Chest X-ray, PA view. Patient: 61 years old, sex F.
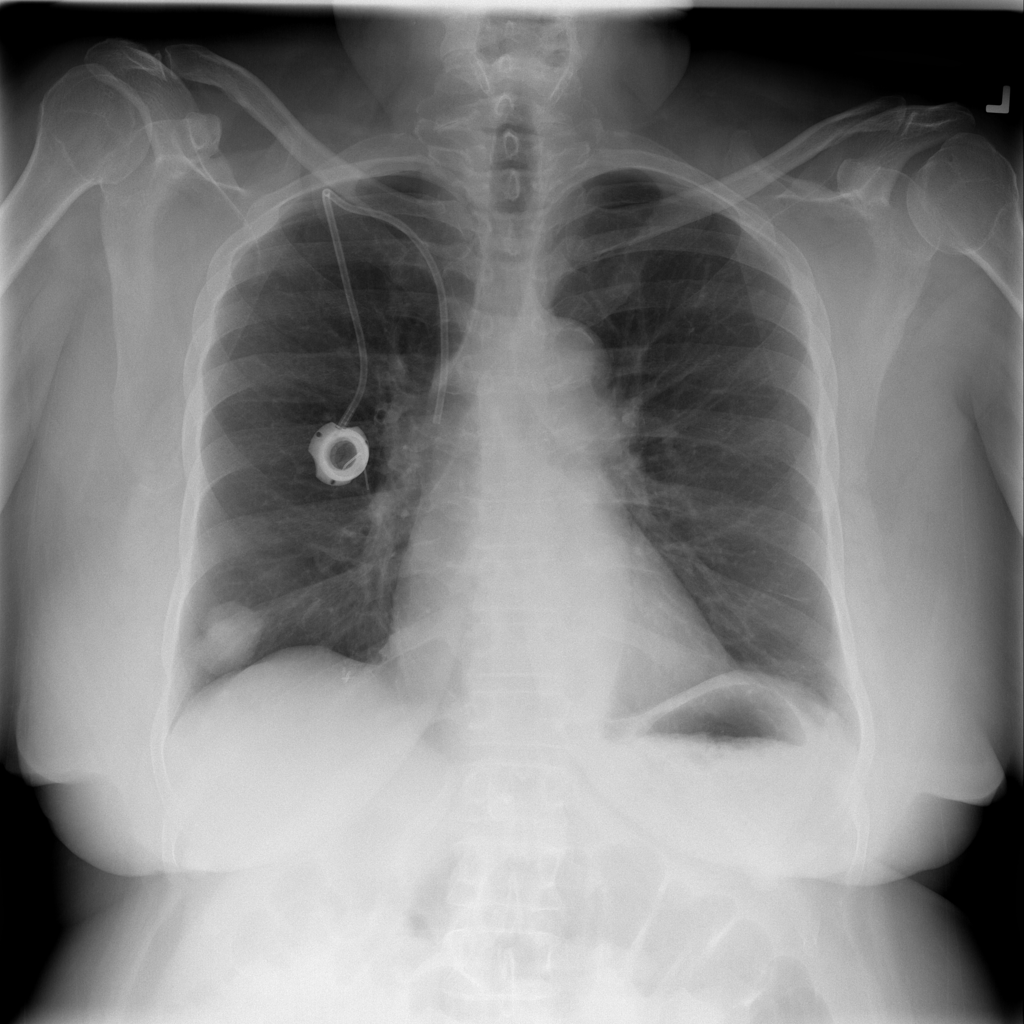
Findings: Nodule